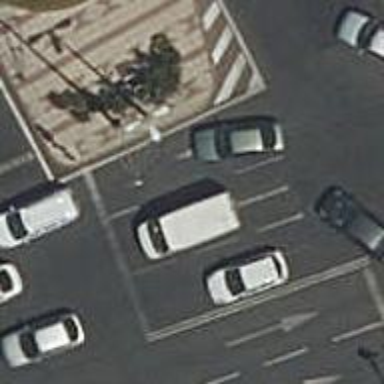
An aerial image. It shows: Public surveillance provided by man-made system.